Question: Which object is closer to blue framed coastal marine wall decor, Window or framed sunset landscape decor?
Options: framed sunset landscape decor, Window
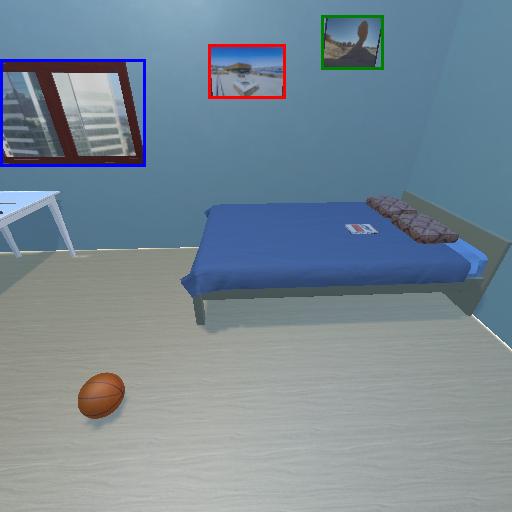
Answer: framed sunset landscape decor